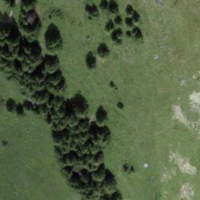
EUNIS habitat code: 23
Species observed at this site:
Bartsia alpina